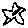
Label: star